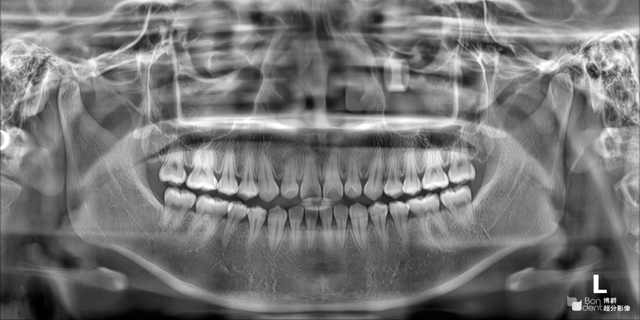
adult